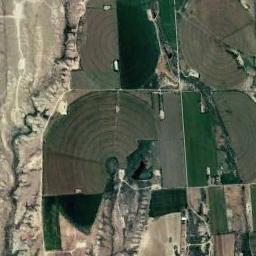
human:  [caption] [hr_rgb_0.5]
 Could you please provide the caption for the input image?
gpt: There are some circle farmland and square farmland in the bare land .

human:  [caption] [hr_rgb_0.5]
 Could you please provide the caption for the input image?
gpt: Several green circular or fan-shaped farmlands with different radii are on the wasteland .

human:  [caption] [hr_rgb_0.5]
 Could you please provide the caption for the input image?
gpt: The circular farmland is mainly on the left .

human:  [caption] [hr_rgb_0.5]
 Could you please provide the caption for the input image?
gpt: A few green and tan mixed circular fields with full, Semi and semi-circle shapes .

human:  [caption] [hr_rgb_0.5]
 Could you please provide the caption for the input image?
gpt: There are circular farmlands beside a wasteland .